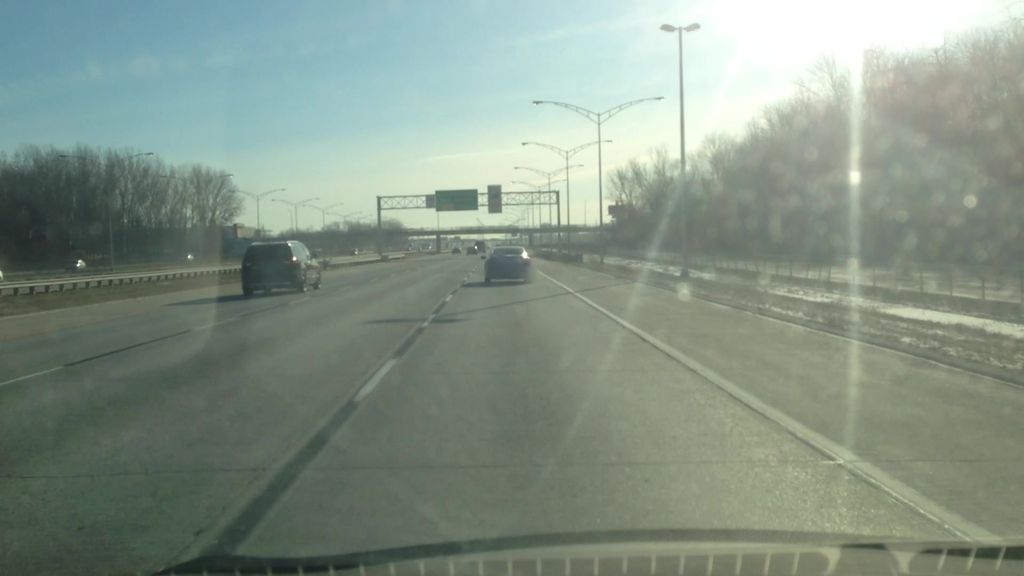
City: montreal